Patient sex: M
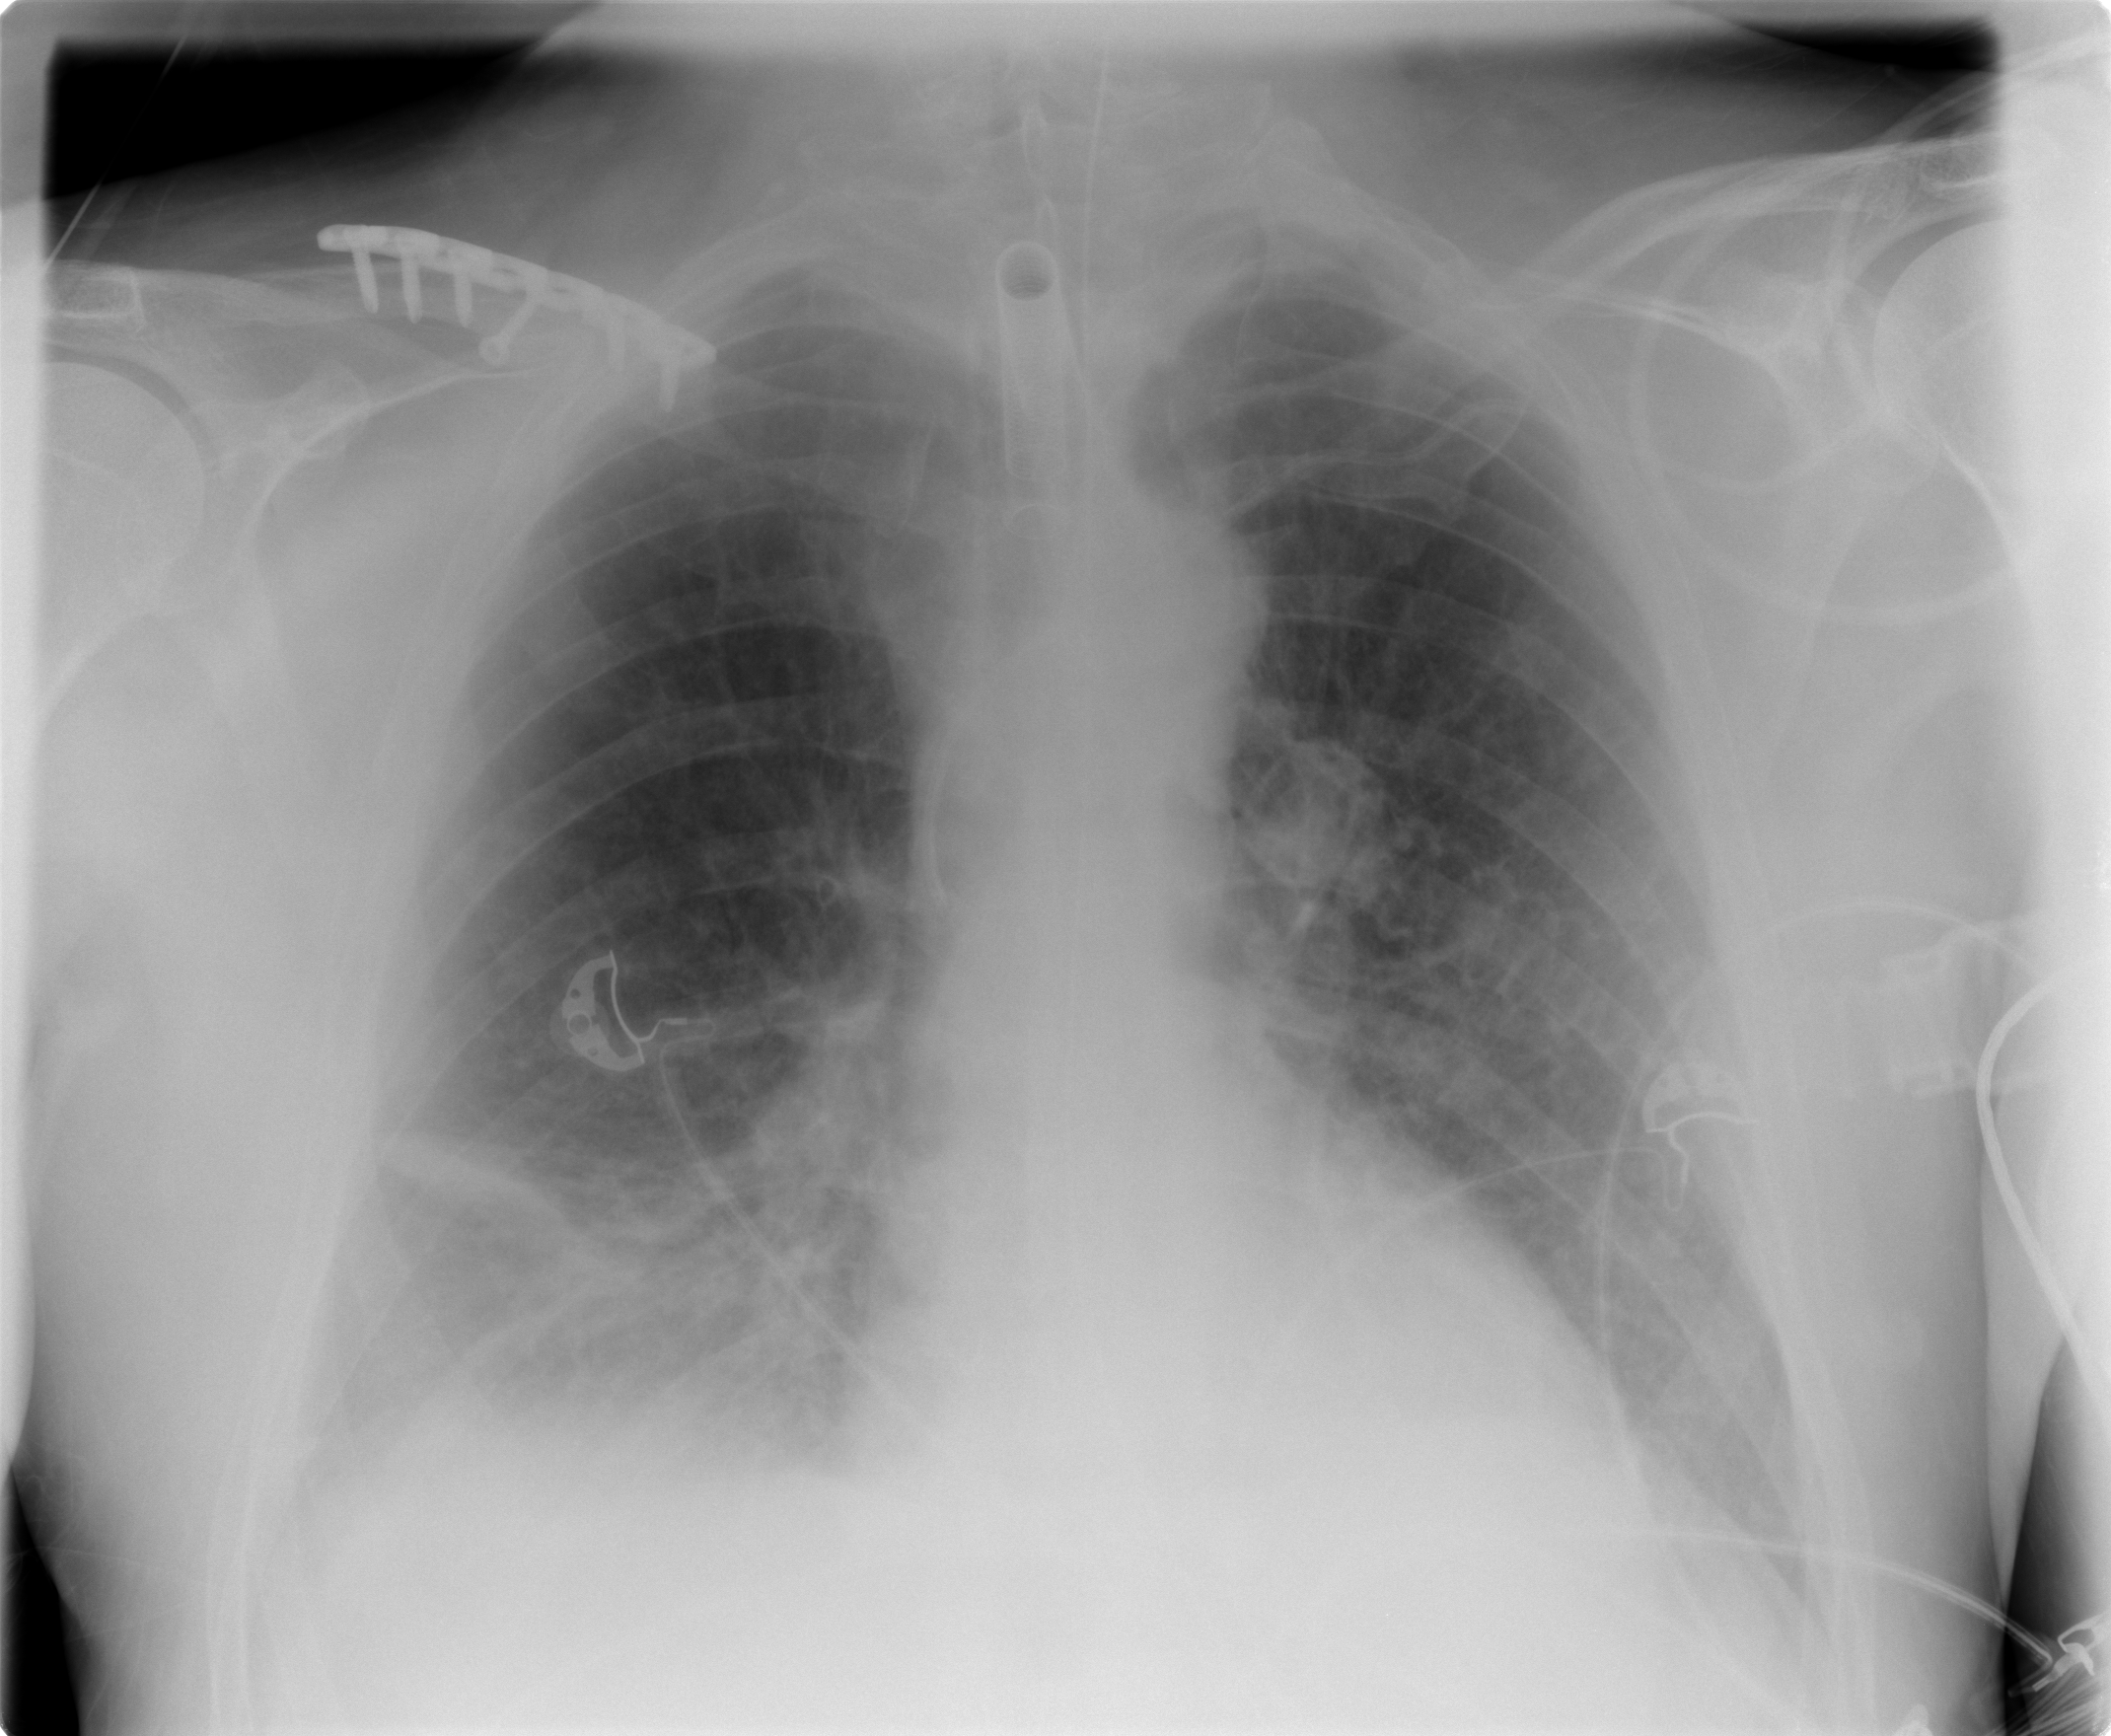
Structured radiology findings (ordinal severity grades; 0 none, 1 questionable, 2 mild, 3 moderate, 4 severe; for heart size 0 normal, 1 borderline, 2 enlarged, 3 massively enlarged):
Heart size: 0
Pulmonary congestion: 2
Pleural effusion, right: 2
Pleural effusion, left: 2
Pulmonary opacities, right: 0
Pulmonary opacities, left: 0
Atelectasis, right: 2
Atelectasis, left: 0